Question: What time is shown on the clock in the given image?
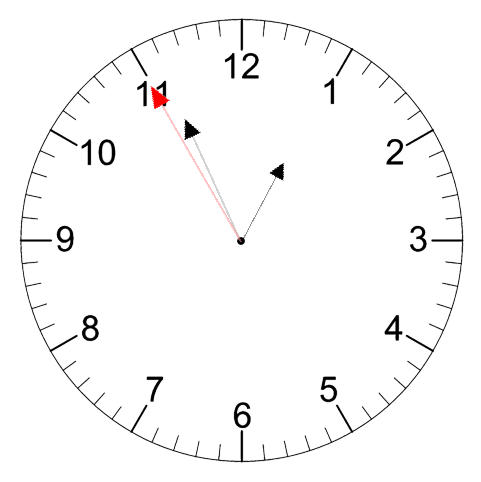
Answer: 12:55:55